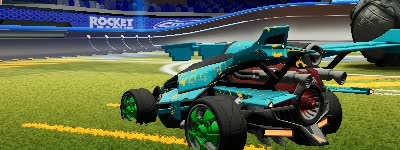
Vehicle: aftershock